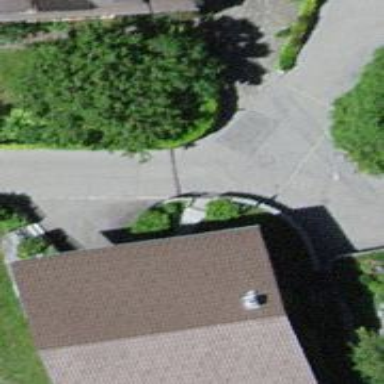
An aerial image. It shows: Smooth asphalt road in residential area.